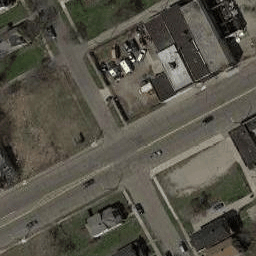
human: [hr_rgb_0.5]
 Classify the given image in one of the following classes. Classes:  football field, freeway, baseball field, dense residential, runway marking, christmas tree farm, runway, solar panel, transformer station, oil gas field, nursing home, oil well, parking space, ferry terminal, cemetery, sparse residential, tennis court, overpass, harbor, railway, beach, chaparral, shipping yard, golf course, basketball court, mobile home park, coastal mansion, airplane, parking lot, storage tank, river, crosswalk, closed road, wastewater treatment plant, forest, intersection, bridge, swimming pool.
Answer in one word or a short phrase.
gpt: intersection